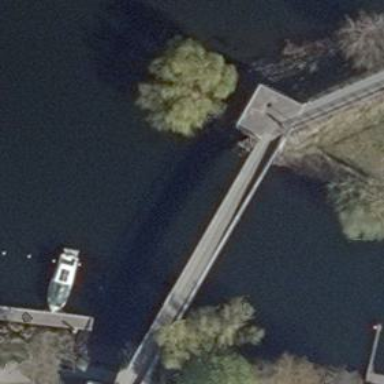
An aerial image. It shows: There is bridge in the image.